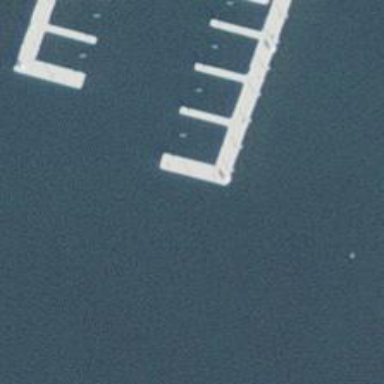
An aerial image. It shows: Man-made pier.